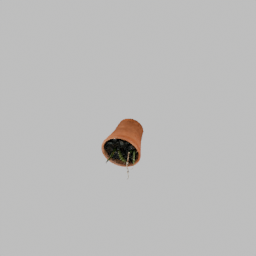
Label: decoration